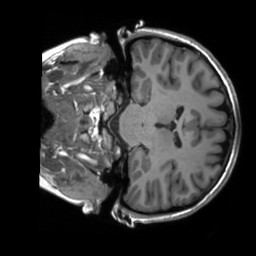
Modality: T1w
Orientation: coronal
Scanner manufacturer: siemens
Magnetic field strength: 3 T
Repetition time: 2.3 s
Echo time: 0.00207 s